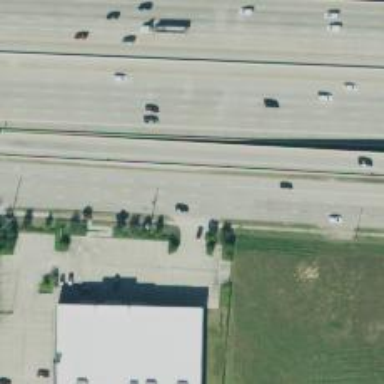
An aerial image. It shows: Secondary road with frontage road alongside.